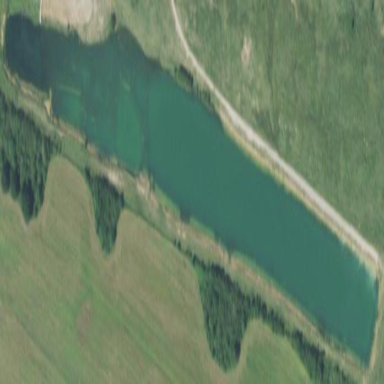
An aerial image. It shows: Pond with natural water.